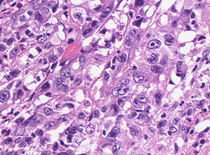
Tumor epithelial tissue: yes
Tumor-associated stroma tissue: no
Normal tissue: no